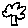
Label: tree